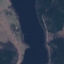
Land use / land cover class: River